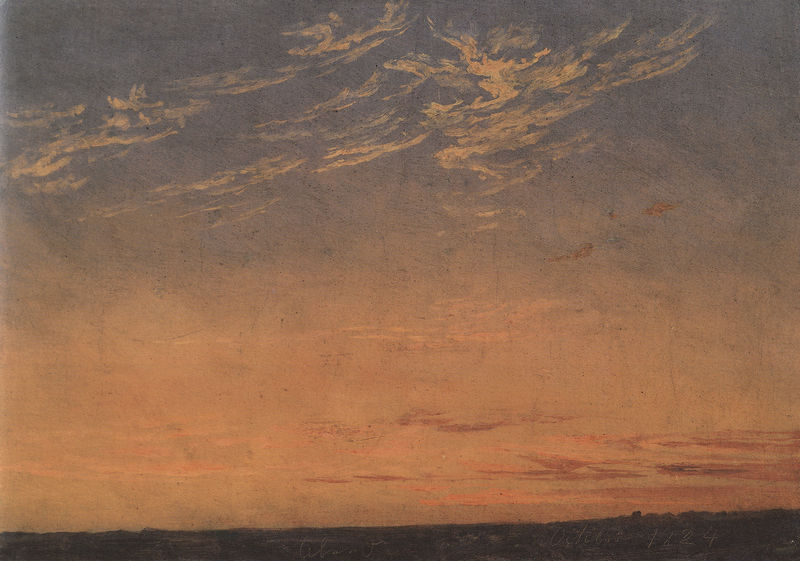
Titel: Abend
Künstler: Caspar David Friedrich
Standort: Mannheim
Institution: Kunsthalle
Schlagwörter: blau, dunkel, gemälde, himmel, meer, wasser, weiß, wolken, aquarell, gelb, grün, impressionismus, landschaft, abend, braun, grau, hell, licht, nacht, orange, schwarz, ölbild, hund, rot, schleier, wolke, signatur, öl, dämmerung, ebene, erde, horizont, horizontlinie, morgen, natur, sonnenaufgang, weite, wind, einsam, flach, sonne, boden, land, rosa, hellblau, dunst, eben, schattierung, schattierungen, sonnenuntergang, signiert, friedrich, romantik, luft, sturm, turner, wetter, melancholie, lciht, stimmung, ölfarben, jahreszahl, abendrot, abendstimmung, ozean, fetzen, pinsel, blua, morgenrot, rötlich, federwolken, stimmungsbild, atmosphäre, zwielicht, oktober, ciel, paysage, abendröte, morgenröte, wolkenfetzen, tief, william, wölkchen, sonnenuntergnag, couchant, coucher de soleil, wolkenschleier, william turner, aube, erden, woklen, farbübergang, dunstschleier, crepiscule, erdeb, himmelslandschaft, 1824, 1224, kalsdfk